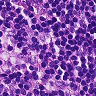
Metastatic tissue present: no